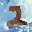
Label: 2